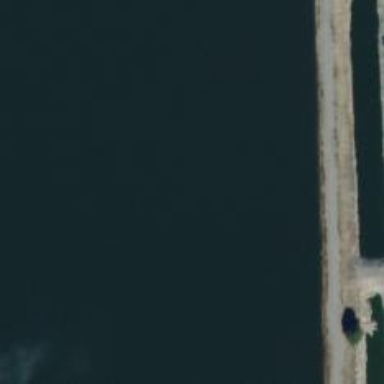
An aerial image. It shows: Reservoir filled with wastewater.